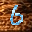
Label: 6